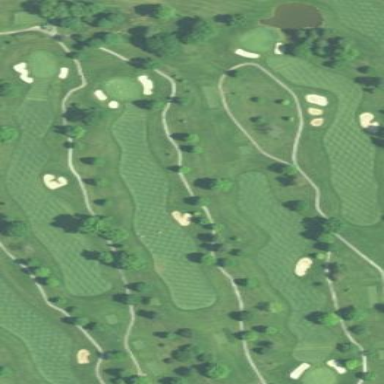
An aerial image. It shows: Grassy area designated as golf fairway.